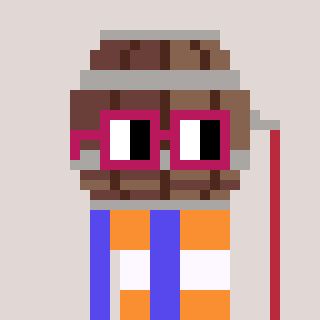
a pixel art character with square dark red glasses, a wine barrel-shaped head and a computerblue-colored body on a warm background